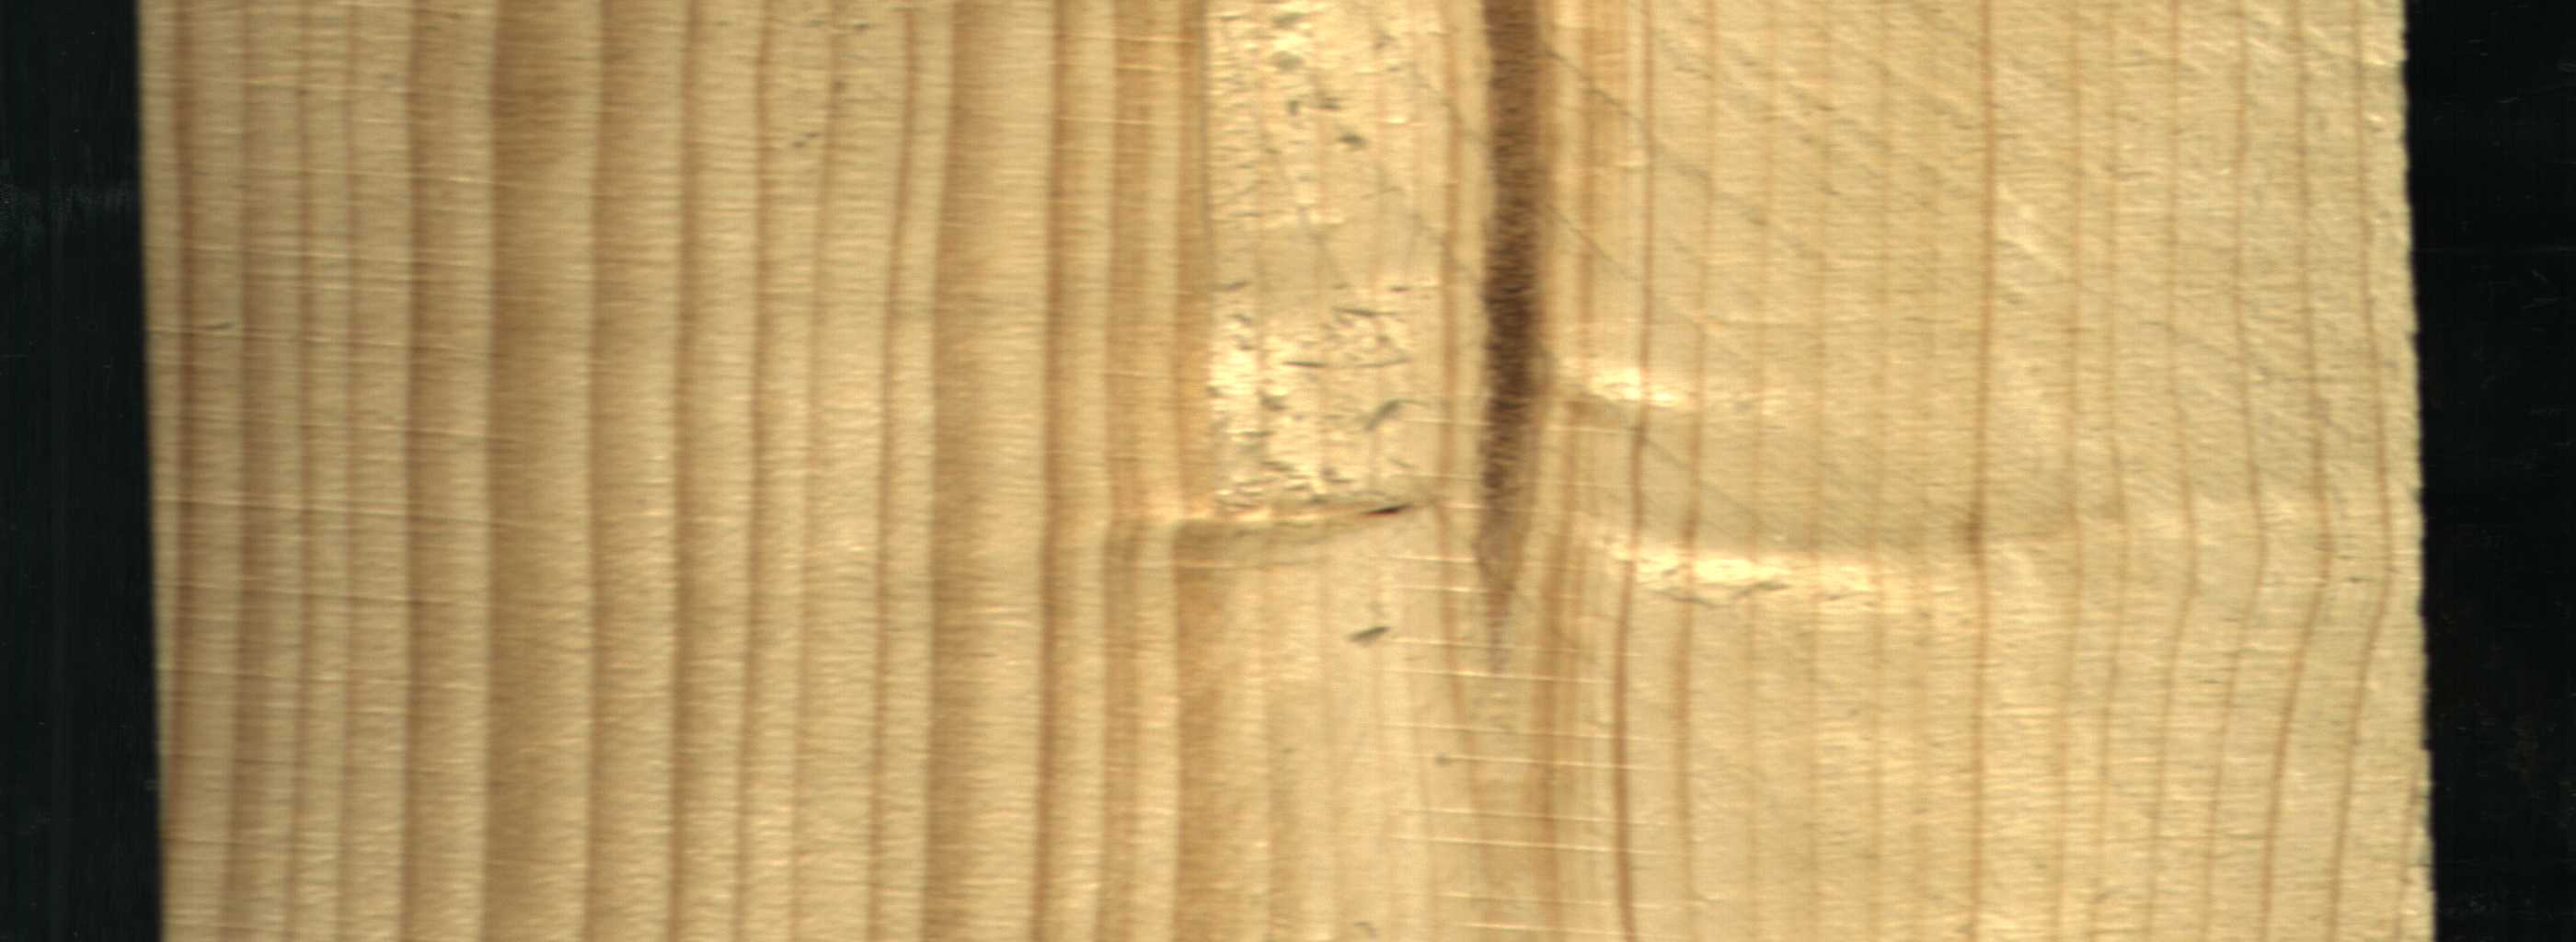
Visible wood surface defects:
Marrow